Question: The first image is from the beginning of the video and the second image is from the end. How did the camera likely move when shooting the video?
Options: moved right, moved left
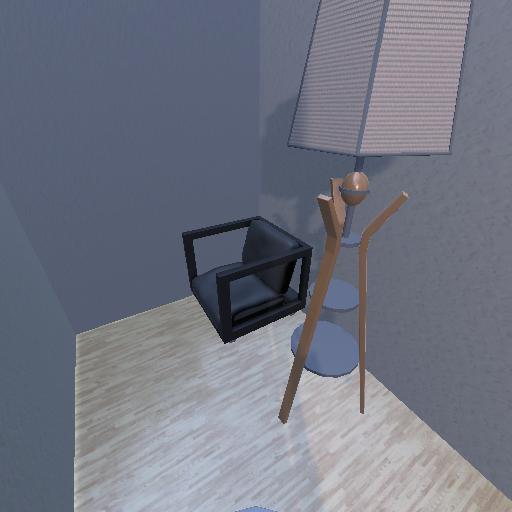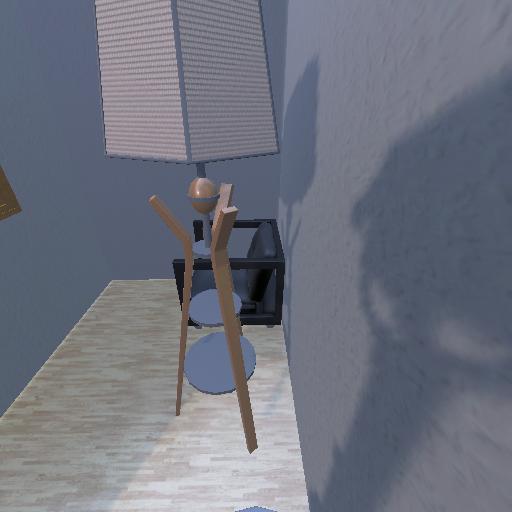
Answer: moved right